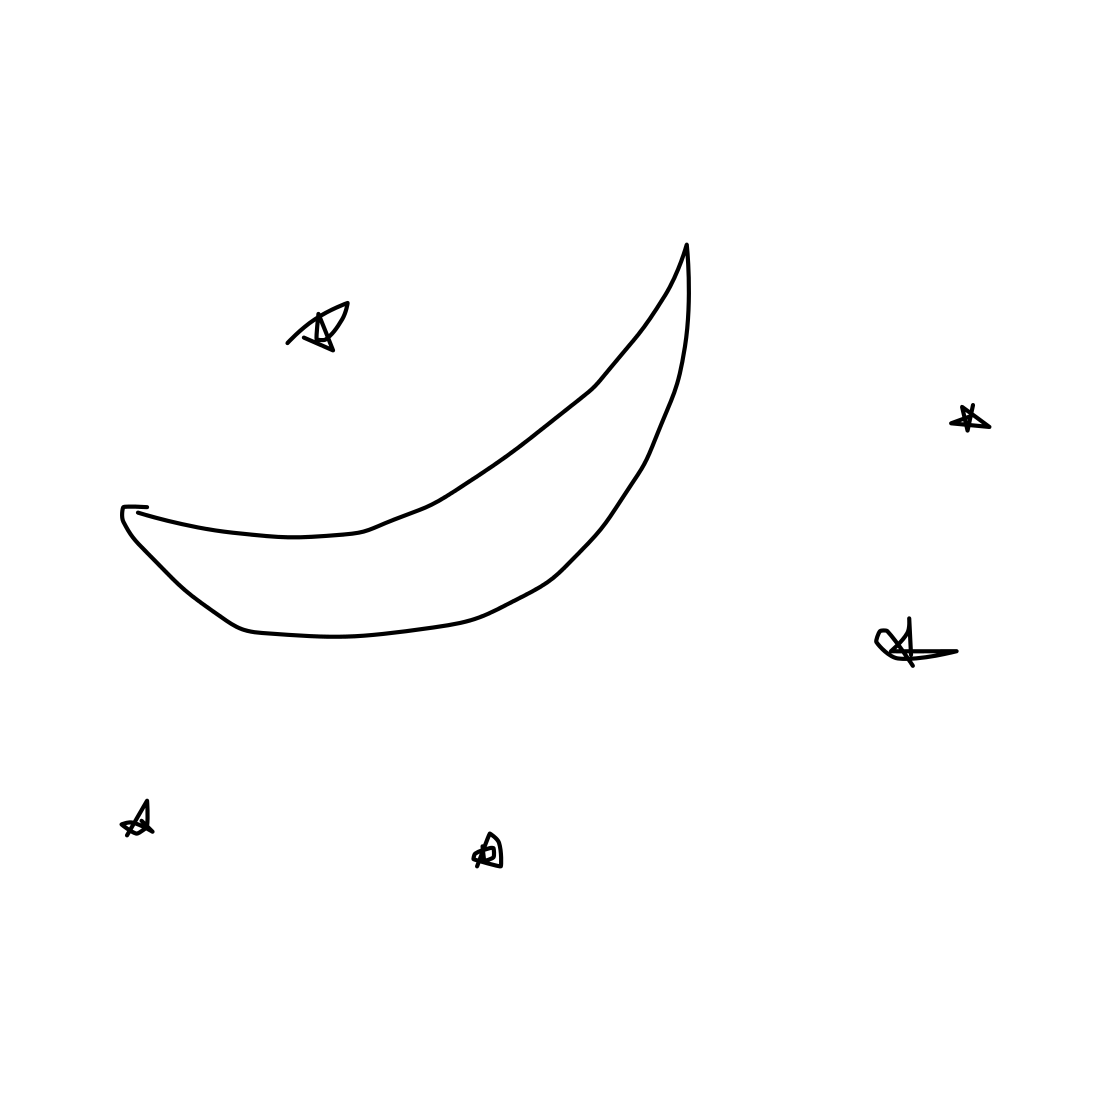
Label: moon